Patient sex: M
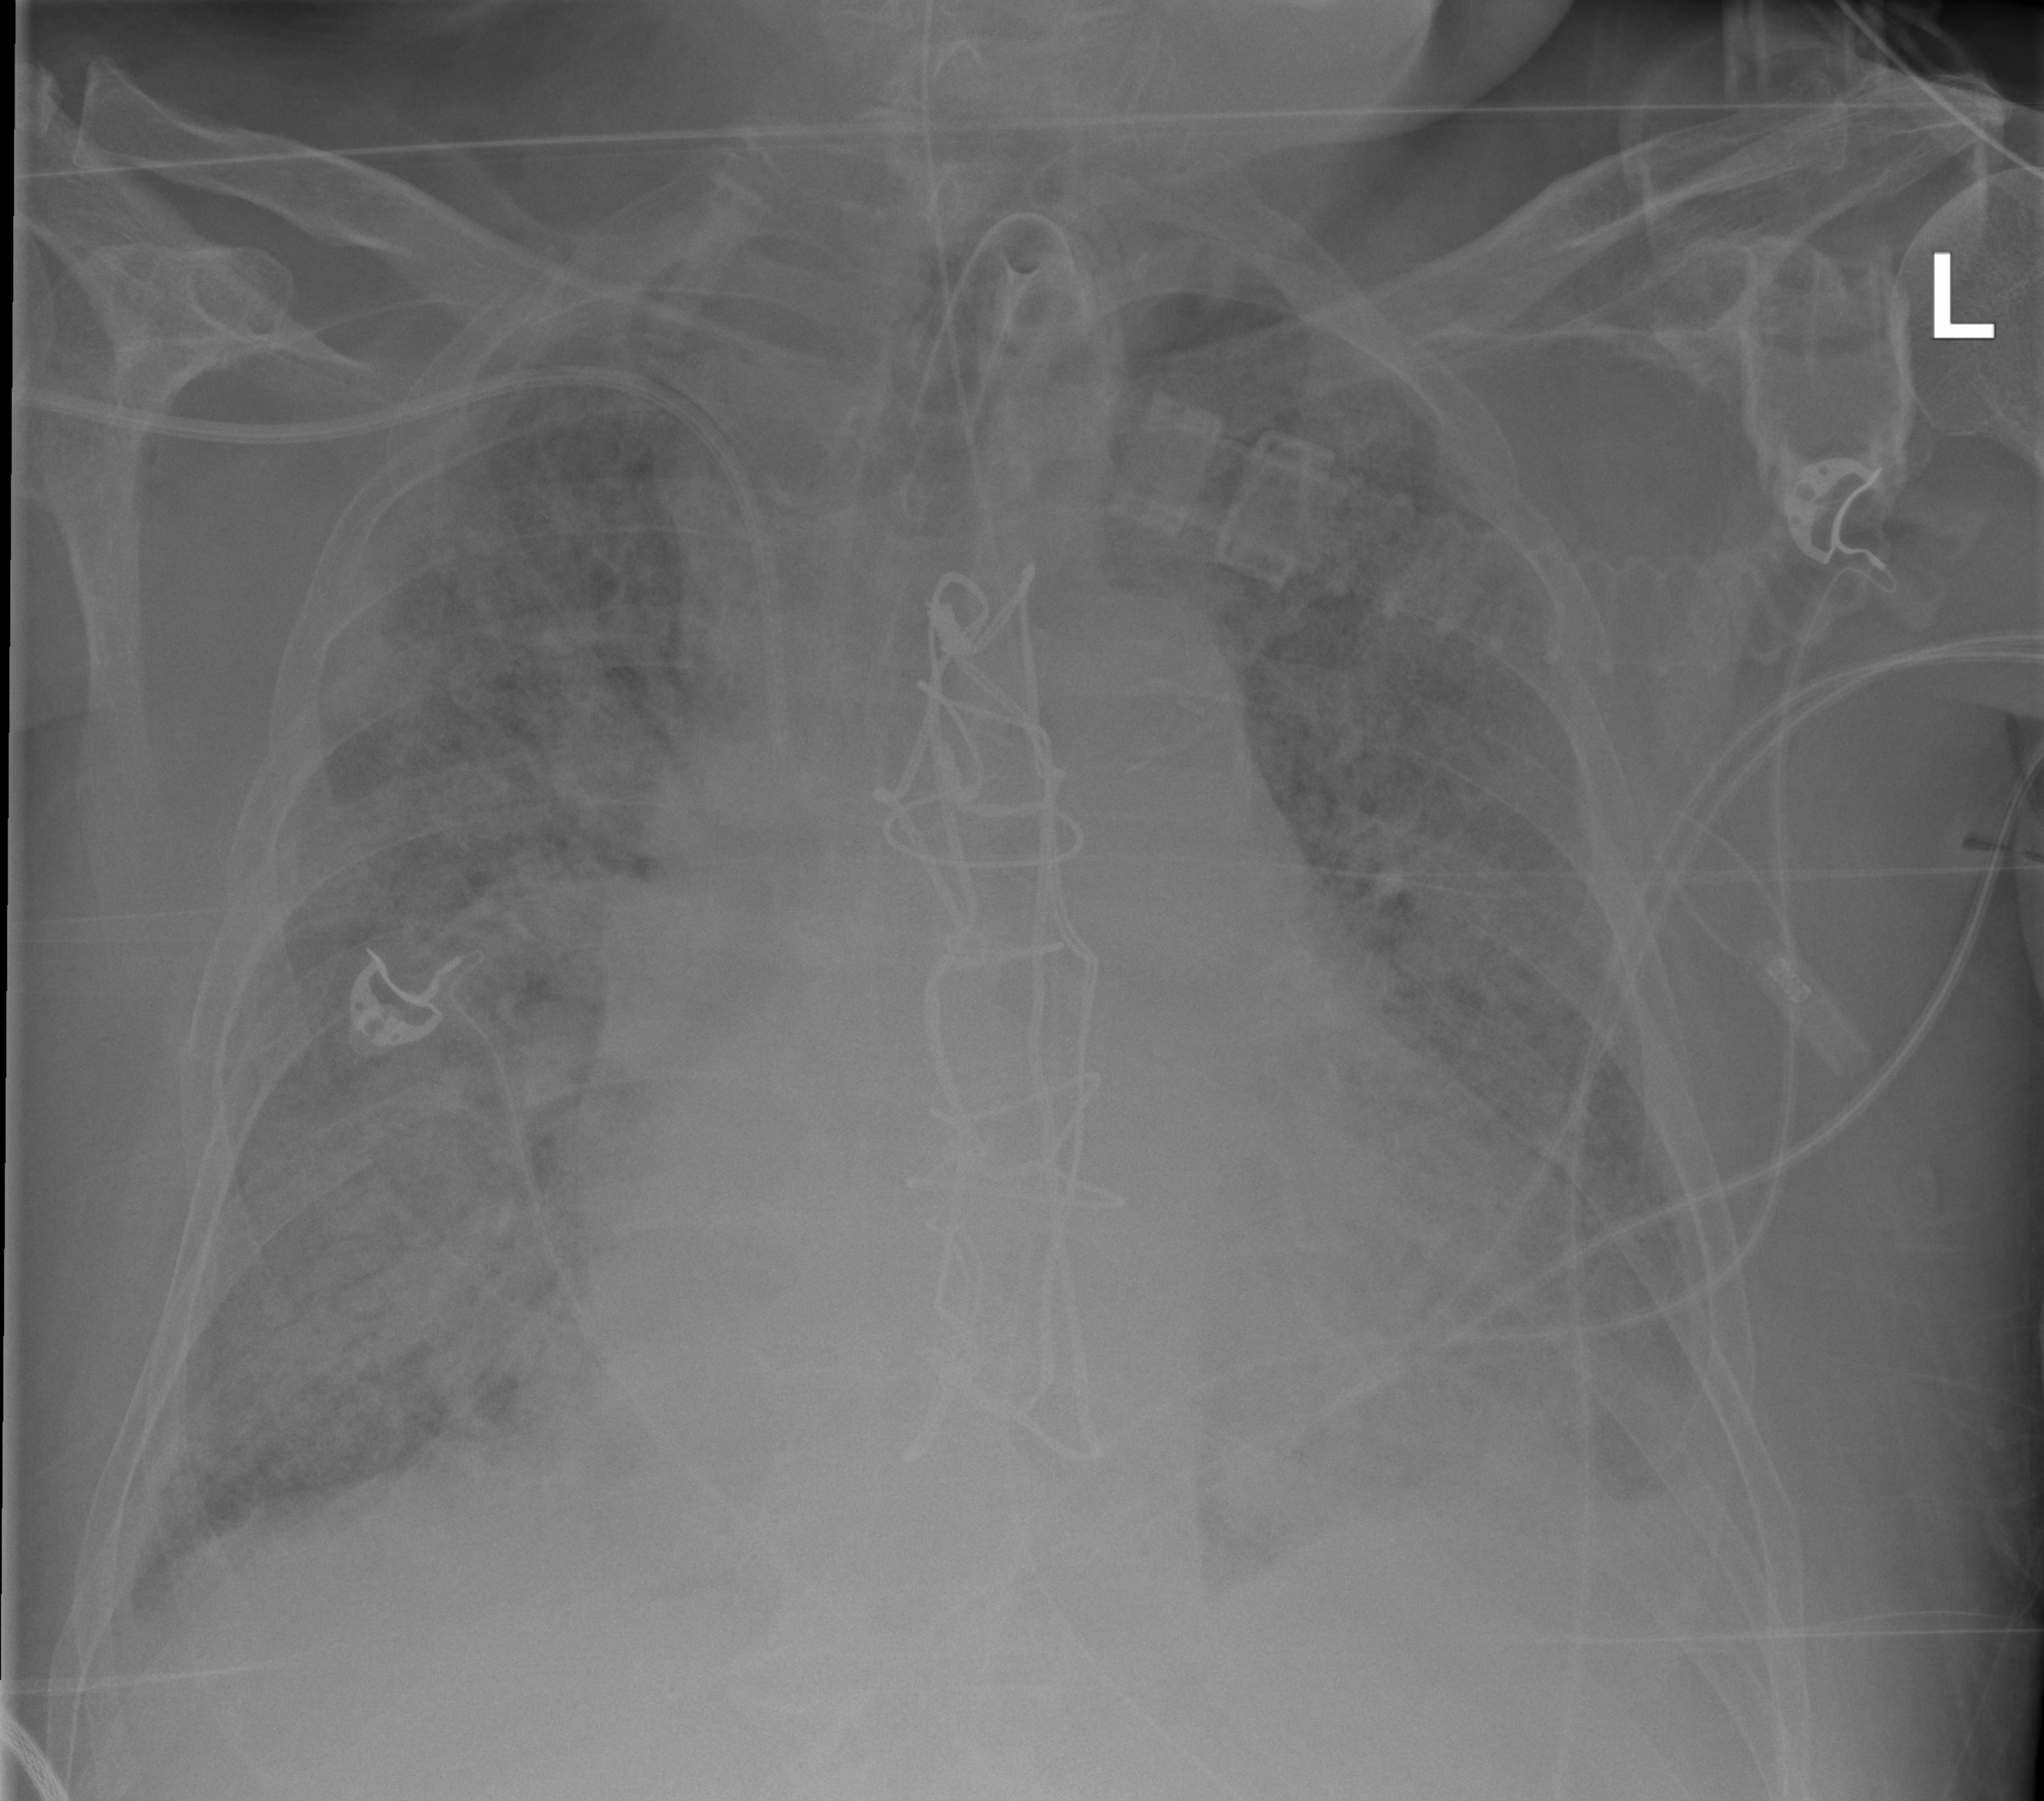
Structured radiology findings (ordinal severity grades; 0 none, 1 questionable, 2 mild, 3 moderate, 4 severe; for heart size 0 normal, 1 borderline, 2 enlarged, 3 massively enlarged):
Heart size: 2
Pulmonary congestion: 2
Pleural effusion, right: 0
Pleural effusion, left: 2
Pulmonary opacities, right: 3
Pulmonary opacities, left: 3
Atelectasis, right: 3
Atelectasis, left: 3